Question: I'm working on this website: <URL>
The main hero background image works fine on every browser (also mobile) .
Here's a screen capture of the bug on Safari:

I'm using background-size: cover to produce the expected behaviour displayed on every other browser (except Safari, which shows a broken image).
Why is this only happening on Safari?
How would I be able to fix this?
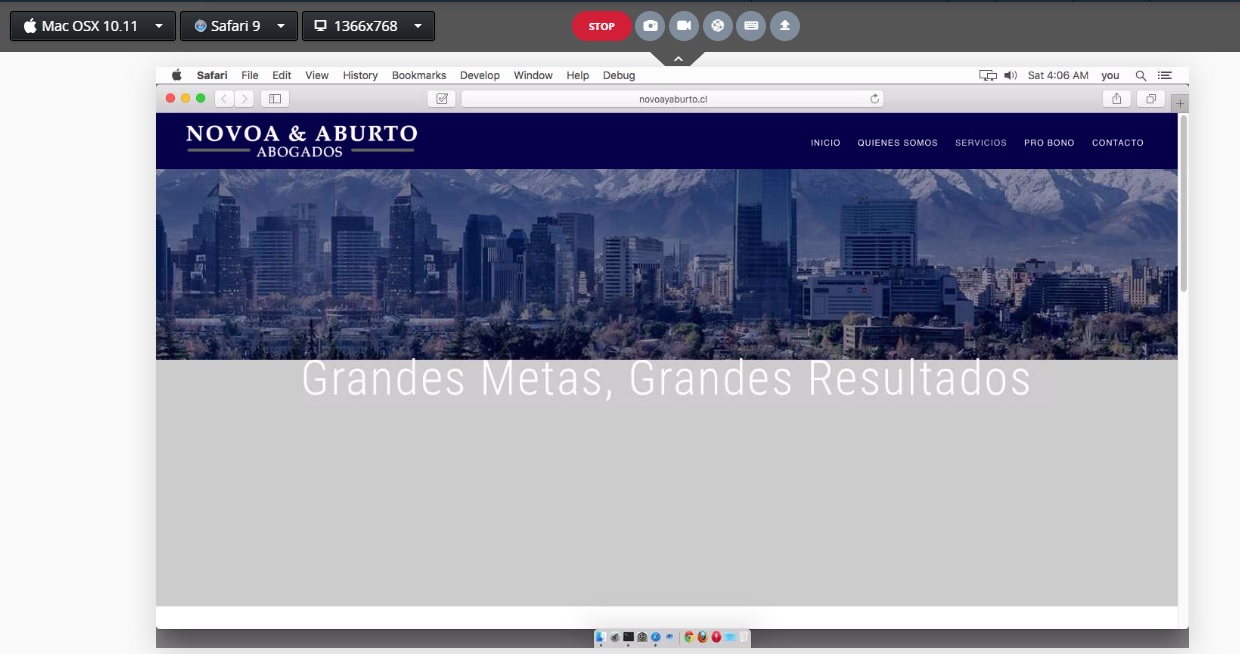
Answer: I inspect your website, In safari 'transform: translate3d(0px, 0px, 0px)' is missing. Thats why its causing the half image problem.
After I put this CSS style, I see the full-size hero image in safari.
<URL>